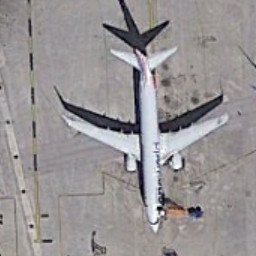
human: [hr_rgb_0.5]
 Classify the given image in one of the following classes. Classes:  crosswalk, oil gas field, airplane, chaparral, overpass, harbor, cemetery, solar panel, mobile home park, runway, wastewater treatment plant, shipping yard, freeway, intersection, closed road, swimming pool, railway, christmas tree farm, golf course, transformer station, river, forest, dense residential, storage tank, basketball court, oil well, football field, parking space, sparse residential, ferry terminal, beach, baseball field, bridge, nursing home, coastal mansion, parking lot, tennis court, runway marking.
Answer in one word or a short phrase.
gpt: airplane